Question: I've used the following script to generate a plot and the result is shown in the figure below. It is hard to see, but the xlabel, ylabel, title and tic numbers have actually been drawn over and over again each time a 'plot' function was called while in 'multiplot'. In ideas how I can avoid this and just plot the graph without anything else? If I unset the title, tics etc and then plot, then the graph does not plot in the same area as the frame and petrudes into where the left y-axis is.
'''
#set datafile separator ' '
set samples 1000
set term tikz size 17cm,10cm dashed
set out 'MosfetClassAbPower.tex'
unset key
set border lw 2
set style fill transparent solid 0.5 noborder
set title 'MOSFET $\mathrm{I_D}$ Vs Time'
set ylabel 'Drain Current [$\mu$A]'
set xlabel 'Time [ms]'
set xrange [0:4]
set xtics 0,0.5,4
set mxtics 4
set yrange [-50:450]
set mytics 4
set rmargin 5
set label 1 '\SI{60}{\micro\ampere}' at 4.02,60
set multiplot
set grid mxtics mytics lt -1 lc rgb 'gray90'
plot NaN notitle
unset grid
set grid xtics ytics lt -1 lc rgb 'gray70'
plot NaN notitle
unset grid
plot NaN notitle
Id(x) = 347*sin(2*3.14*x) + 60
ID(x) = Id(x) >= 0 ? Id(x) : 0
plot ID(x) w filledcurves above y1=0 lc rgb 'light-blue',\
60 w lines lt 2 lw 3 lc rgb 'gray60',\
ID(x) w lines lt 1 lw 5 lc rgb 'navy'
plot NaN notitle
unset multiplot
set out
'''

My attempt at preventing the curve from protruding over the frame.
Edit:
'''
reset
#set term tikz size 17cm,10cm dashed standalone header '\usepackage{siunitx}'
#set out 'MosfetClassAbPower.tex'
#TSCALE = 1.0
set terminal pdfcairo dashed
set out 'MosfetClassAbPowerFixed.pdf'
TSCALE = 20.0 # use this value for e.g. pdfcairo or cairolatex
TITLE = 'MOSFET $I_D$ Vs Time'
YLABEL = 'Drain Current (in \si{\uA})'
XLABEL = 'Time (in \si{\ms})'
set style fill transparent solid 0.5 noborder
set xrange [0:4]
set xtics 0,0.5,4
set mxtics 4
set yrange [-50:450]
set mytics 4
set rmargin 5
LABEL = '\SI{60}{\uA}'
set label 1 LABEL at graph 1.01, first 60
unset key
set samples 1000
set multiplot
set title TITLE
set ylabel YLABEL
set xlabel XLABEL
unset border
set tics scale 0,0.001
set grid mxtics mytics lt -1 lc rgb 'gray90'
plot NaN
unset grid
# keep the current margins for all following plots
set lmargin at screen TSCALE*GPVAL_TERM_XMIN/(1.0*GPVAL_TERM_XSIZE)
set rmargin at screen TSCALE*GPVAL_TERM_XMAX/(1.0*GPVAL_TERM_XSIZE)
set tmargin at screen TSCALE*GPVAL_TERM_YMAX/(1.0*GPVAL_TERM_YSIZE)
set bmargin at screen TSCALE*GPVAL_TERM_YMIN/(1.0*GPVAL_TERM_YSIZE)
# unset almost everything
unset border
unset label
unset xlabel
unset ylabel
set format x ''
set format y ''
unset title
set grid xtics ytics lt -1 lc rgb 'gray70'
plot NaN
unset grid
Id(x) = 347*sin(2*3.14*x) + 60
ID(x) = Id(x) >= 0 ? Id(x) : 0
plot ID(x) w filledcurves above y1=0 lc rgb 'light-blue',\
60 w lines lt 2 lw 3 lc rgb 'gray60',\
ID(x) w lines lt 1 lw 5 lc rgb 'navy'
# overdraw borders on left, right, top, bottom
set object 1 rectangle from screen 0, screen 0 to graph 0, screen 1 back \
fillstyle solid noborder
set object 2 rectangle from graph 1, screen 0 to screen 1, screen 1 back \
fillstyle solid noborder
set object 3 rectangle from screen 0, graph 1 to screen 1, screen 1 back \
fillstyle solid noborder
set object 4 rectangle from screen 0, screen 0 to screen 1, graph 0 back \
fillstyle solid noborder
plot NaN
unset object 1
unset object 2
unset object 3
unset object 4
set title TITLE
set ylabel YLABEL
set xlabel XLABEL
set label 1 LABEL at graph 1.01, first 60
set format x
set format y
set tics scale 1,0.5 front
set border
set border lw 2
plot NaN
unset multiplot
set out
'''
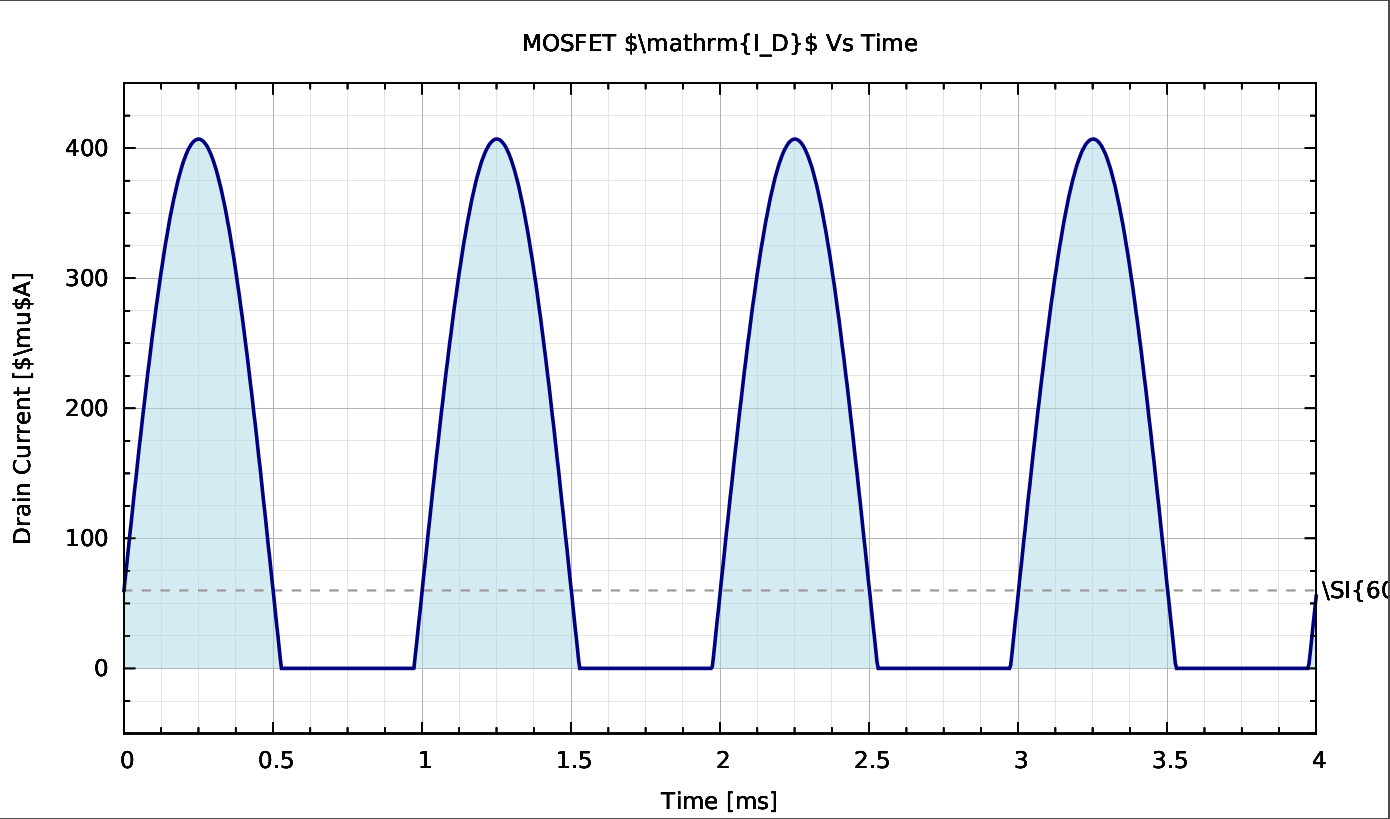
Answer: It is not possible, to set different layers for all plot elements and stack them arbitrarily. You must play around with 'set' and 'unset' for the various elements.
1. In order to have the tics drawn only once, I set their scale to 0 (this works for the major tics, but not for the minor tics, where I use 0.001).
2. I fix the margins after the minor grid lines are drawn (see Gnuplot: Store plot area dimensions for later use).
3. Unset everything, which shouldn't be drawn again (label, object, arrow, tics labels etc). Do not unset tics, because we want to drawn them last, so just use set format x '' to draw the tics, but not their labels.
4. Set the tics to their default scale, and set the border before the last plot, to have them drawn above the grid lines and above the plot. reset
set term tikz size 17cm,10cm dashed standalone header '\usepackage{siunitx}'
set out 'MosfetClassAbPower.tex'
TSCALE = 1.0
# set terminal pdfcairo
# TSCALE = 20.0 # use this value for e.g. pdfcairo or cairolatex
set style fill transparent solid 0.5 noborder
set title 'MOSFET $I_D$ Vs Time'
set ylabel 'Drain Current (in \si{\uA})'
set xlabel 'Time (in \si{\ms})'
set xrange [0:4]
set xtics 0,0.5,4
set mxtics 4
set yrange [-50:450]
set mytics 4
set rmargin 5
set label 1 '\SI{60}{\uA}' at graph 1.01, first 60
unset key
set samples 1000
set multiplot
unset border
set tics scale 0,0.001
set grid mxtics mytics lt -1 lc rgb 'gray90'
plot NaN
unset grid
# keep the current margins for all following plots
set lmargin at screen TSCALE*GPVAL_TERM_XMIN/(1.0*GPVAL_TERM_XSIZE)
set rmargin at screen TSCALE*GPVAL_TERM_XMAX/(1.0*GPVAL_TERM_XSIZE)
set tmargin at screen TSCALE*GPVAL_TERM_YMAX/(1.0*GPVAL_TERM_YSIZE)
set bmargin at screen TSCALE*GPVAL_TERM_YMIN/(1.0*GPVAL_TERM_YSIZE)
# unset almost everything
unset border
unset label
unset xlabel
unset ylabel
set format x ''
set format y ''
unset title
set grid xtics ytics lt -1 lc rgb 'gray70'
plot NaN
unset grid
set tics scale 1,0.5 front
set border
set border lw 2
Id(x) = 347*sin(2*3.14*x) + 60
ID(x) = Id(x) >= 0 ? Id(x) : 0
plot ID(x) w filledcurves above y1=0 lc rgb 'light-blue',\
60 w lines lt 2 lw 3 lc rgb 'gray60',\
ID(x) w lines lt 1 lw 5 lc rgb 'navy'
unset multiplot
set out
Result:

Now the ordering is:
1. minor grid lines
2. major grid lines
3. curve
4. border, tics
Note, that I made some other tiny changes: You can use e.g. 'graph' coordinates to set a label. And some tweaking of the label text.
EDIT:
### Cairolatex or epslatex
The proceeding described above works well for any terminal which processes text and graphics together, but not for terminals like 'cairolatex' and 'epslatex' which also in 'multiplot' mode know only two text layer:
1. front layer, contains all text placed with front keyword.
2. graphics, contains all graphical elements of all plot commands (also in multiplot mode).
3. back layer, contains all text placed with back keyword.
This may become a problem, when one wants to cover parts of the graphic (protruding lines) with a white object, but cannot put e.g. the 'xlabel' to the front. Here is an example, which works also with 'cairolatex':
'''
reset
set terminal cairolatex pdf dashed color standalone header "\\usepackage{siunitx}" size 17cm,10cm
set output 'MosfetClassAbPowerFixed.tex'
TITLE = 'MOSFET $I_D$ Vs Time'
YLABEL = 'Drain Current (in \si{\uA})'
XLABEL = 'Time (in \si{\ms})'
set style fill transparent solid 0.5 noborder
set xrange [0:4]
set xtics 0,0.5,4
set mxtics 4
set yrange [-50:450]
set mytics 4
RMARGIN=0.92
LMARGIN=0.1
set rmargin at screen RMARGIN
set lmargin at screen LMARGIN
set tmargin at screen 0.91
set bmargin at screen 0.11
unset key
set samples 1000
set multiplot
# first plot the minor grid lines
unset border
set tics scale 0,0.001 format ''
set grid mxtics mytics lt -1 lc rgb 'gray90'
plot NaN
# now plot the major grid lines
unset grid
set grid xtics ytics lt -1 lc rgb 'gray70'
plot NaN
unset grid
# plot the actual curve
# overdraw borders on left and right
set object rectangle from graph -0.005, graph 0 to screen LMARGIN, graph 1 front \
fillstyle solid noborder
set object rectangle from screen RMARGIN, graph 0 to graph 1.005, graph 1 front \
fillstyle solid noborder
Id(x) = 347*sin(2*3.14*x) + 60
ID(x) = Id(x) >= 0 ? Id(x) : 0
plot ID(x) w filledcurves above y1=0 lc rgb 'light-blue',\
60 w lines lt 2 lw 3 lc rgb 'gray60',\
ID(x) w lines lt 1 lw 5 lc rgb 'navy'
unset object
# plot all tics and labels
LABEL = '\SI{60}{\uA}'
set label 1 LABEL at graph 1.01, first 60 front
set title TITLE
set ylabel YLABEL
set xlabel XLABEL
set tics scale 1,0.5 format
set border
set border lw 2
plot NaN
unset multiplot
set out
'''
Because of the only three layer, I put thin white rectangles between the plot border and the tic labels. To have the objects drawn outside the plotting area, one needs to use at least one coordinate value in 'screen' coordinates, otherwise they are clipped.
As opposed the the first example, I used fixed margins for the whole plot, which I prefer.
This gives: